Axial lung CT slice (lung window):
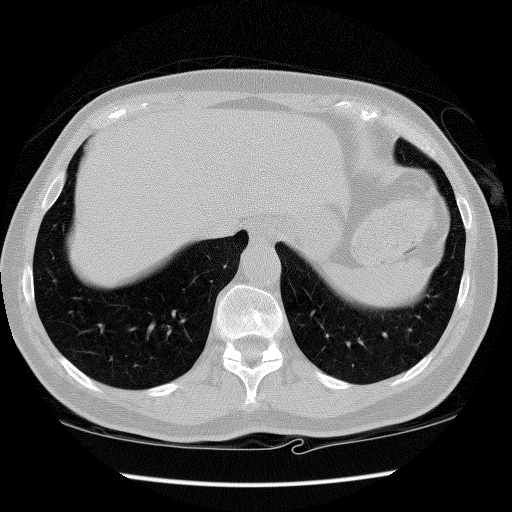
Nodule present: no